Aerial crown-view tile of a tropical tree (Barro Colorado Island, Panama), acquired 20240813:
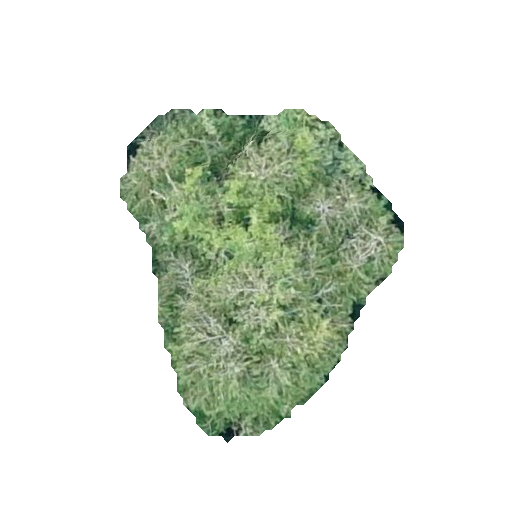
Species: Quararibea stenophylla
GBIF accepted scientific name: Quararibea stenophylla
Crown area: 96.416 m²